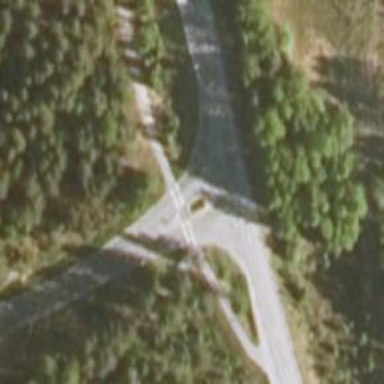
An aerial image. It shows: Road with "give way" sign.